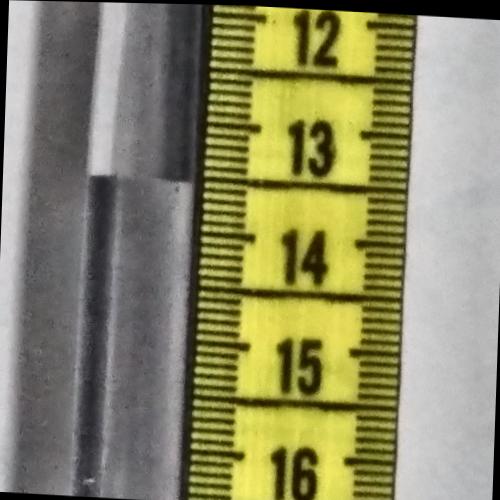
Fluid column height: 13.6 cm